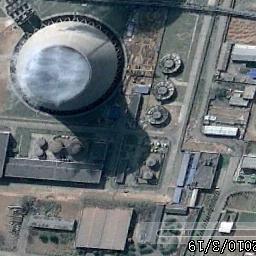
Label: thermal_power_station